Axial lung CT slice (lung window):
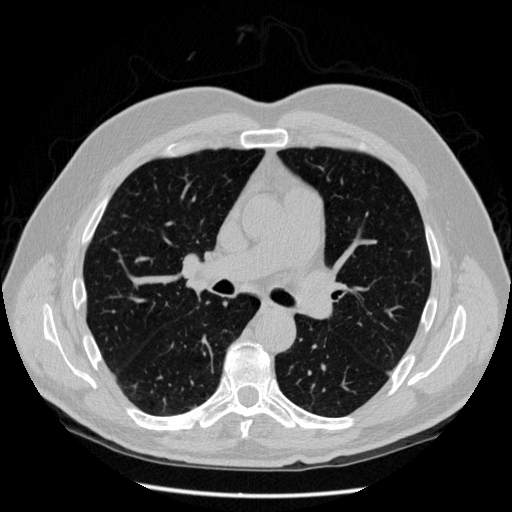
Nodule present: no